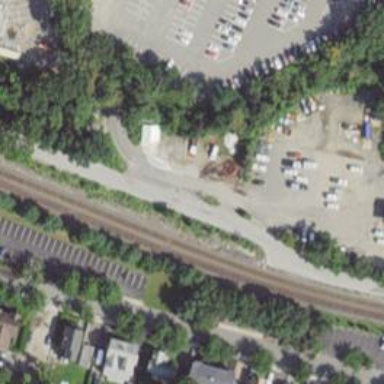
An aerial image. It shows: Abandoned spur railway.